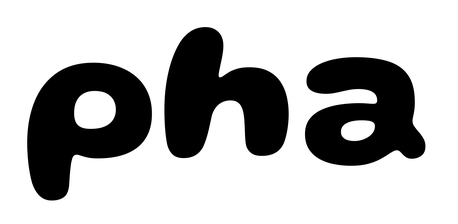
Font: Gluten_Bold